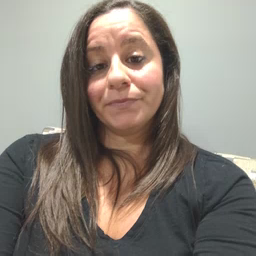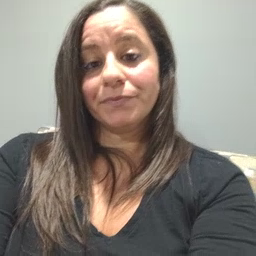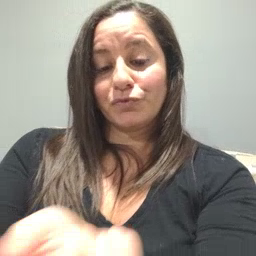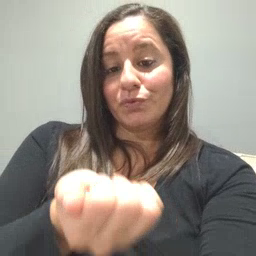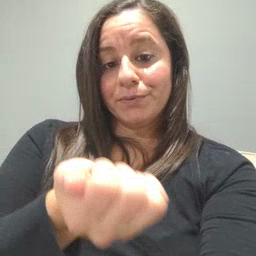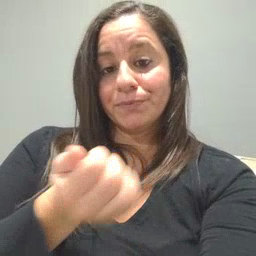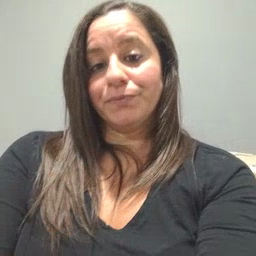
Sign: drawer